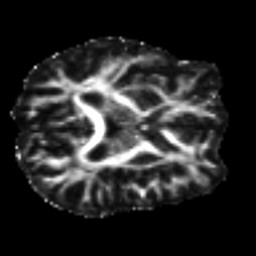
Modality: FA
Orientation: axial
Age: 32
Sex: female
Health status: ill
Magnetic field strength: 3 T
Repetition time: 9 s
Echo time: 0.093 s